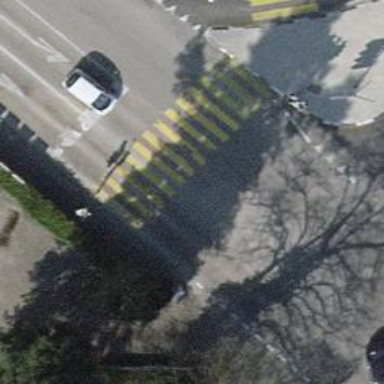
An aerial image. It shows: Zebra crossing controlled by traffic signals.